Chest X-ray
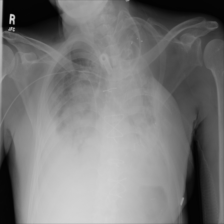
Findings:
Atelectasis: negative
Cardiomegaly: negative
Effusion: positive
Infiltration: positive
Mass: positive
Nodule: negative
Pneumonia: negative
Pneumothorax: negative
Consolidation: negative
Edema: negative
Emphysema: negative
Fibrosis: negative
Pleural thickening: negative
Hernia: negative